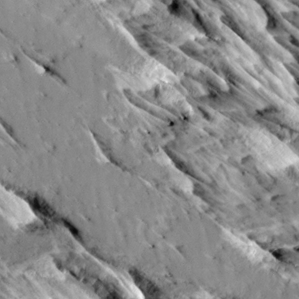
Label: non_frost